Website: bh-photo
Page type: customer-info-address
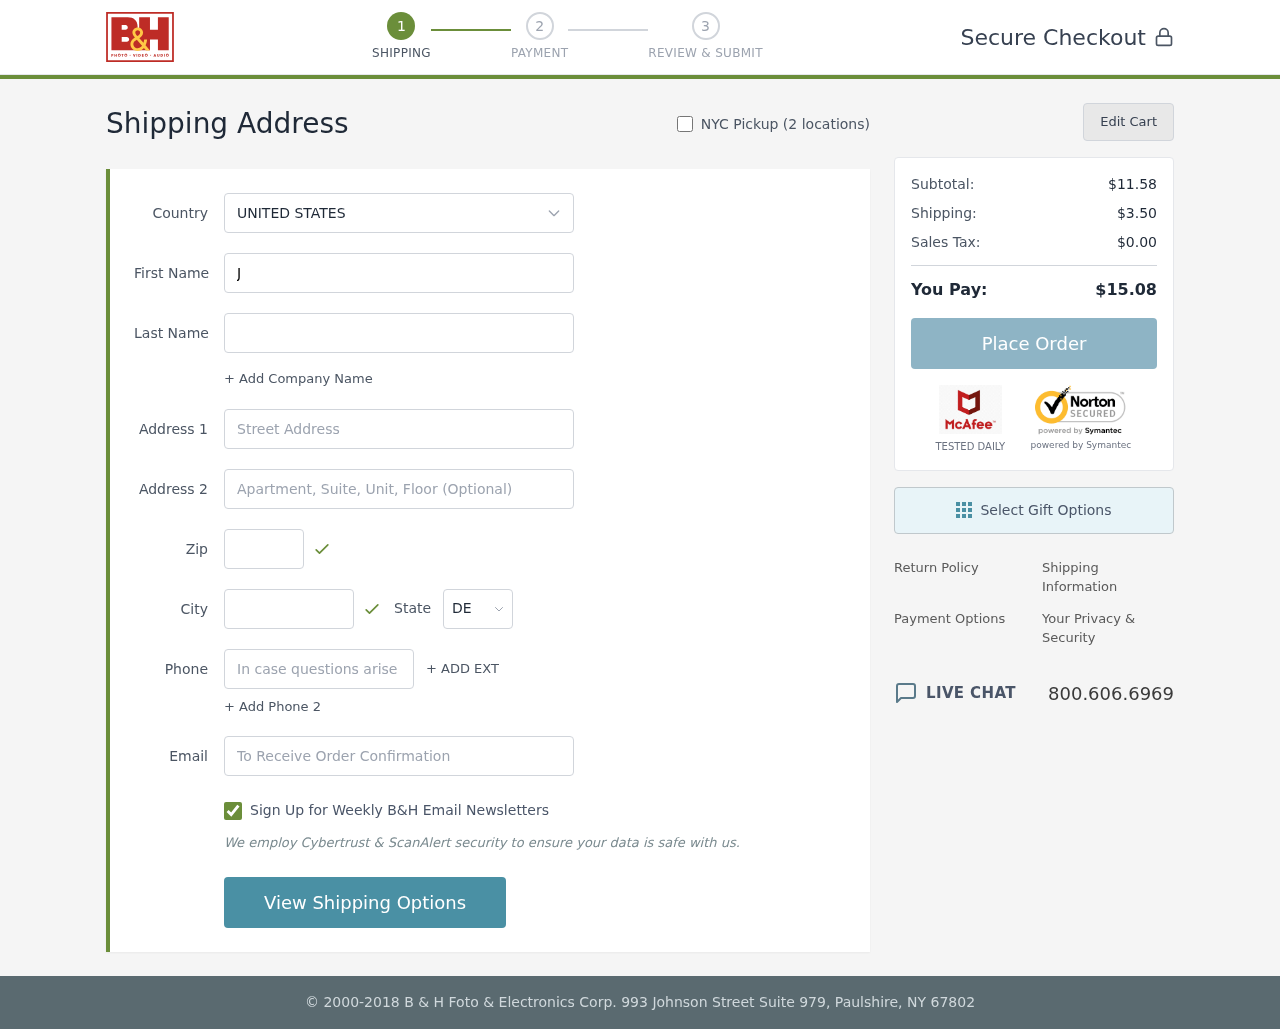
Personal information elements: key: PII_CITY
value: South Michelle
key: PII_COUNTRY
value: United States
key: PII_EMAIL
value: janetyoung@hotmail.com
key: PII_FIRSTNAME
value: Janet
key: PII_LASTNAME
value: Young
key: PII_PHONE
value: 9454381546
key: PII_POSTCODE
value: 05981
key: PII_STATE_ABBR
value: DE
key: PII_STREET
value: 290 Walsh Harbor Suite 726
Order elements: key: ORDER_SUBTOTAL
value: $11.58
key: ORDER_SHIPPING_COST
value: $3.50
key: ORDER_TAX
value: $0.00
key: ORDER_TOTAL
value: $15.08